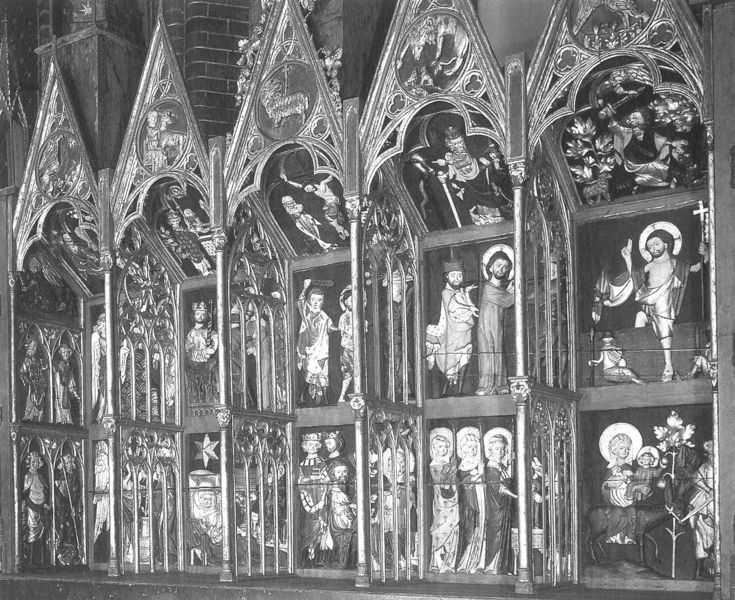
Titel: Cismar, Hochaltarretabel
Standort: Grömitz, Kloster Cismar, Benediktiner Abteikirche (EU - D - Schleswig-Holstein)
Schlagwörter: baum, holz, schwarz, szene, zeichnung, kirche, gold, gotik, esel, bogen, stab, könig, gestühl, foto, lamm, kreuz, stern, schwarzweiß, altar, verziert, heiligenschein, spitzbogen, christus, jesus, chor, könige, heilige, maria, auferstehung, geschnitzt, josef, tabernakel, kreutz, lamm gottes, geißelung, mesnchen, maasswerk